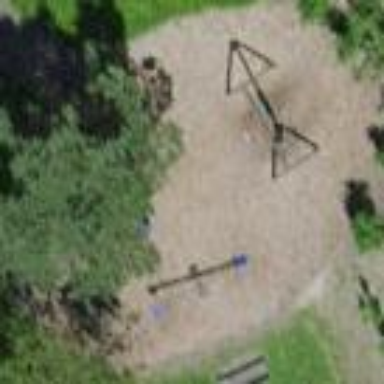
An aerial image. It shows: Recreation ground.